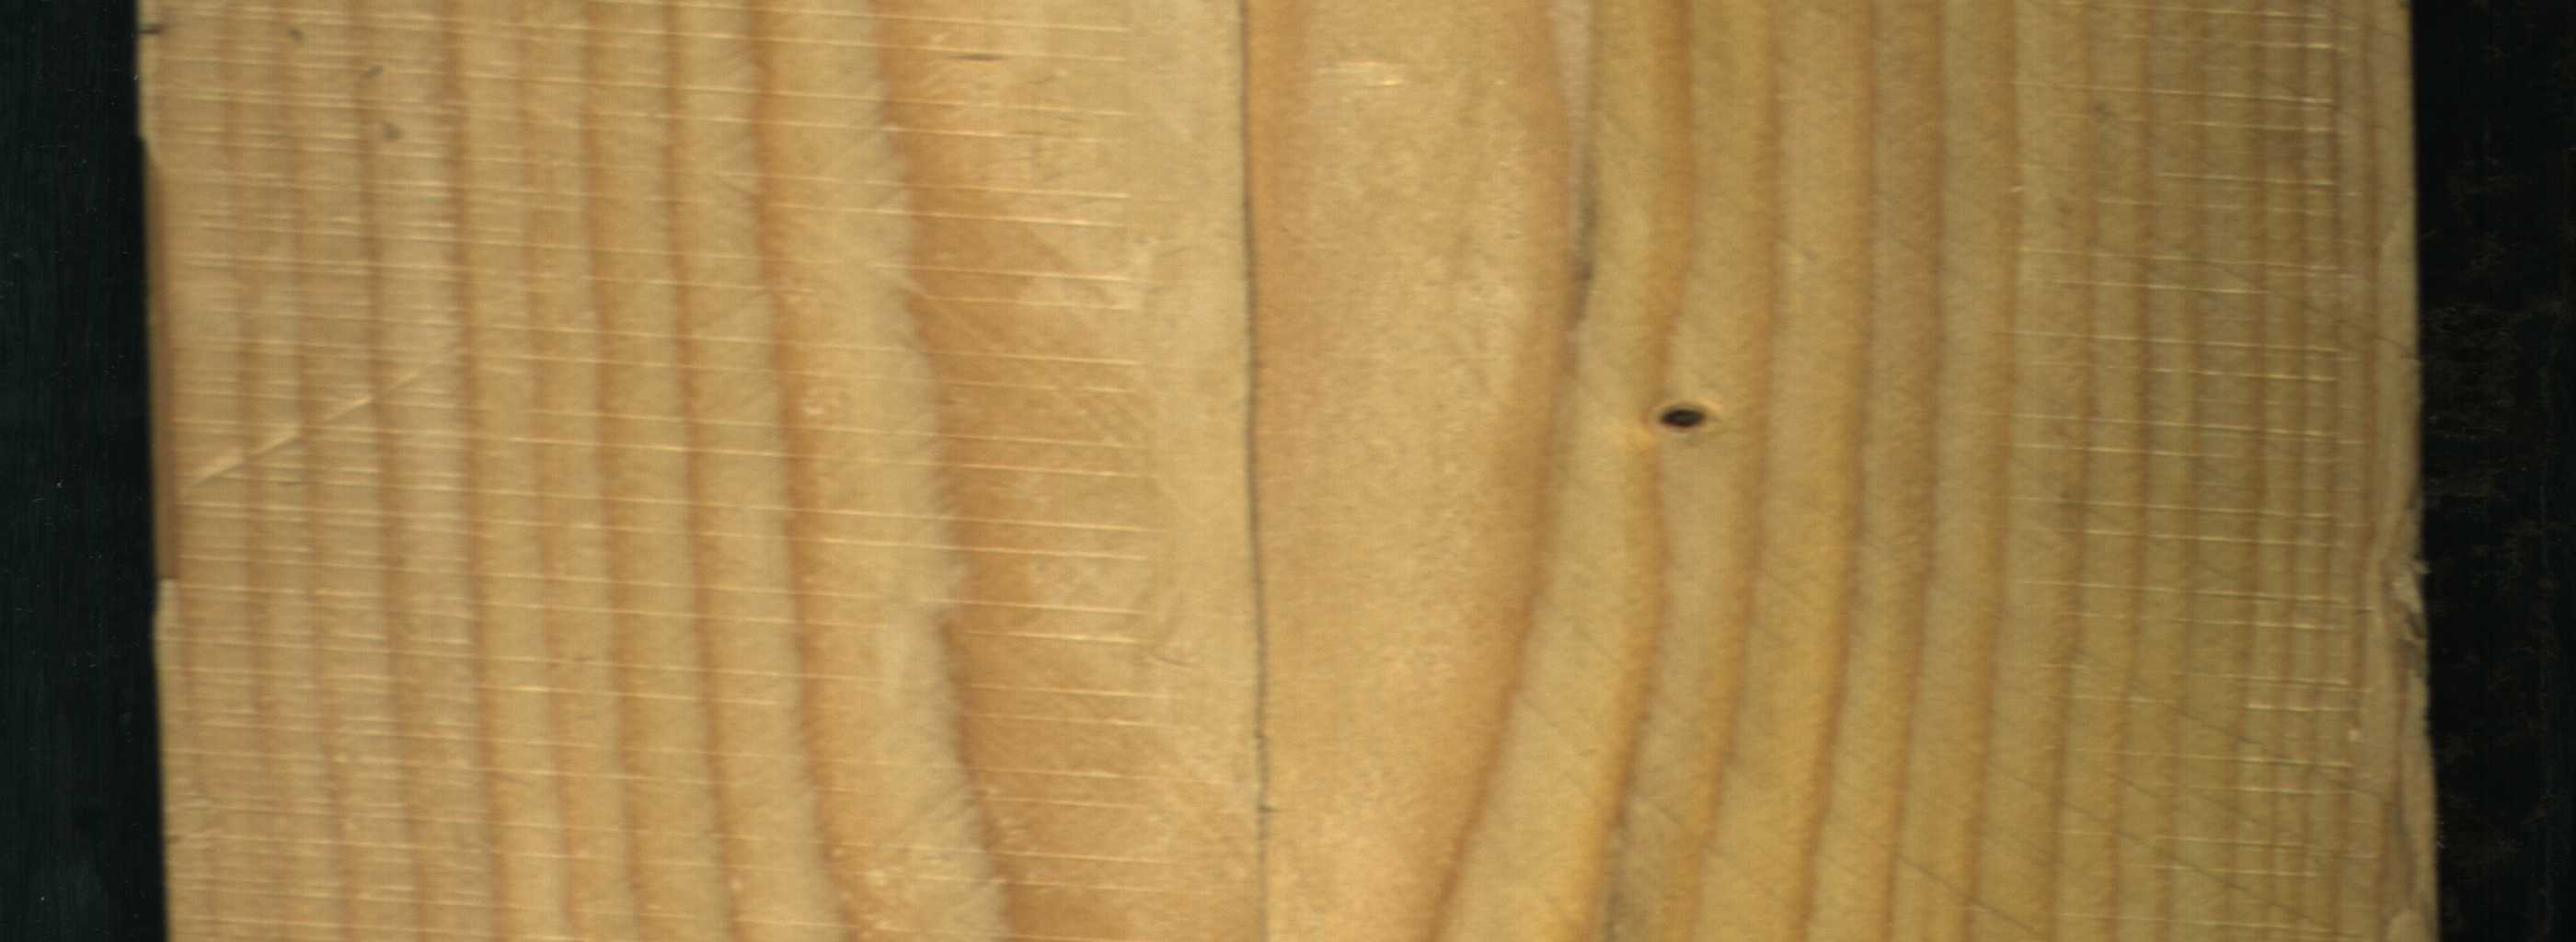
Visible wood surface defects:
Crack
Dead_Knot